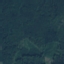
Label: Forest